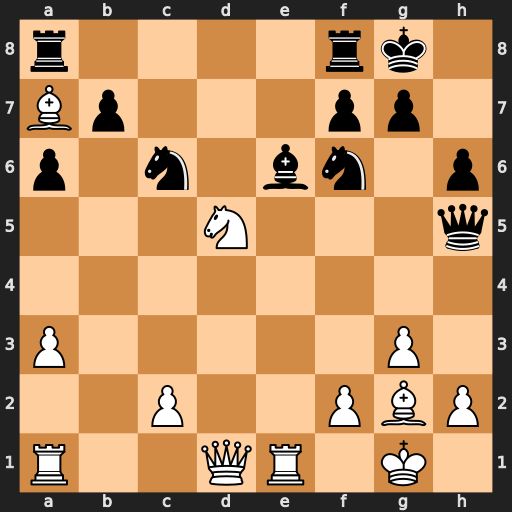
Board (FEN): r4rk1/Bp3pp1/p1n1bn1p/3N3q/8/P5P1/2P2PBP/R2QR1K1
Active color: w
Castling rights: -
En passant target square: -
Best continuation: Nxf6+ gxf6 Qxh5